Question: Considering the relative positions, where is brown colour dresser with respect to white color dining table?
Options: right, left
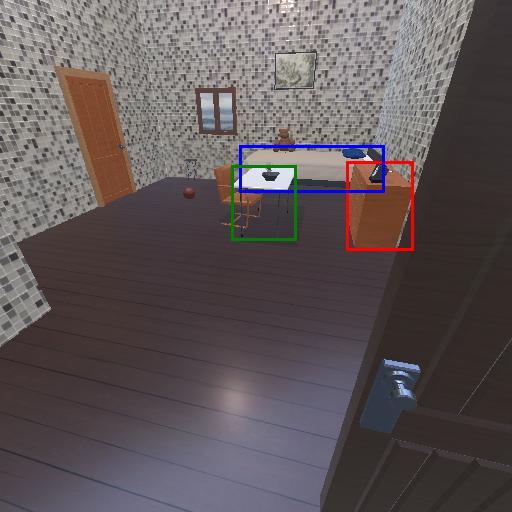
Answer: right